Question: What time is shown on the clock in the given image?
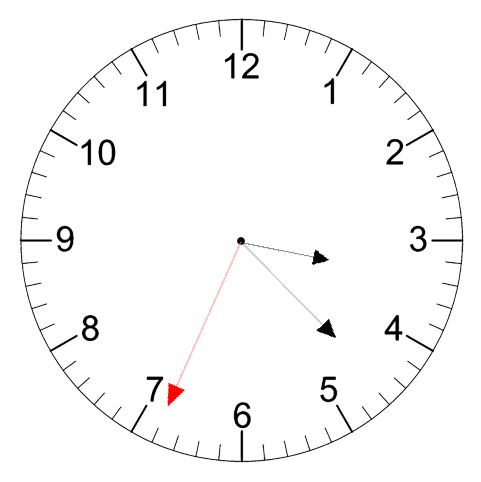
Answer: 03:22:34